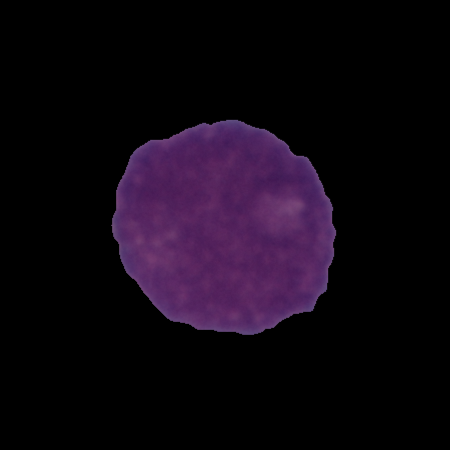
Label: cancer